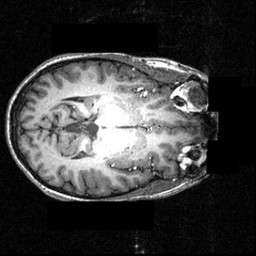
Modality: T1w
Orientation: axial
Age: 24
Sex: female
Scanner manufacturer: siemens
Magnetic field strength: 3.951 T
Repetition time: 1.5 s
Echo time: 0.00335 s